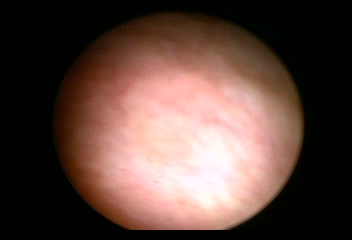
Modality: WLC
Class: Normal mucosa
Bladder cancer association: No